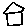
Label: house